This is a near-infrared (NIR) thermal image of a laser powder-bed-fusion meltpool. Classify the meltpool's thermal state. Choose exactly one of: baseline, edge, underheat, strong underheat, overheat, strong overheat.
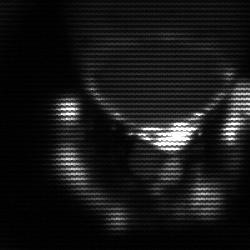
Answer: edge